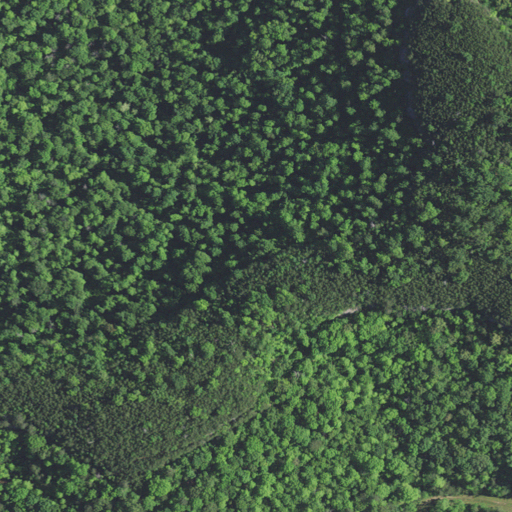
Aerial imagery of cliff(s) in Kentucky named Denney Cliff containing deciduous forest, mixed forest, and evergreen forest